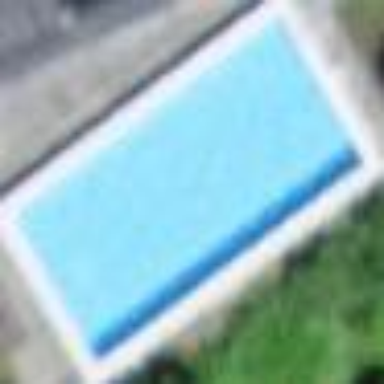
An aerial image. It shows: Swimming pool located in leisure land.